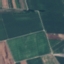
Label: AnnualCrop